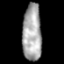
Tissue: prostate
Cell type: T cells
Senescence score: 0.3458
Nuclear area (px): 1073
Mean DAPI intensity: 166.216